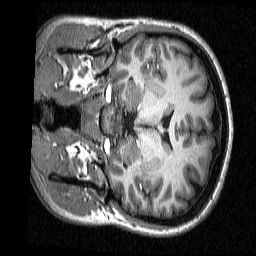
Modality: T1w
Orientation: coronal